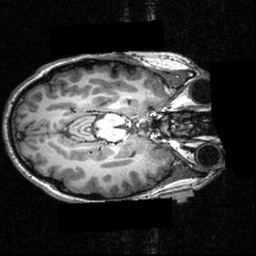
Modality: T1w
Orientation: axial
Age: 16
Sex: female
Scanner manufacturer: siemens
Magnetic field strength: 3.951 T
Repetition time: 1.5 s
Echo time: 0.00335 s